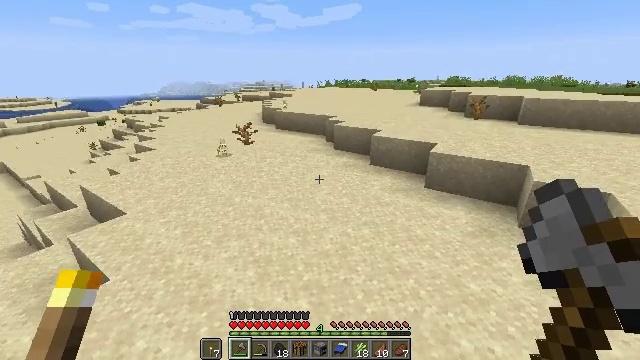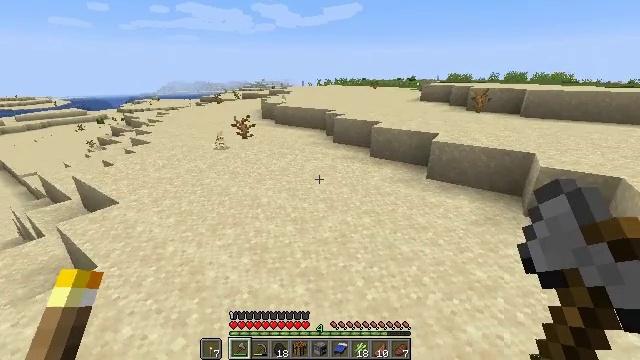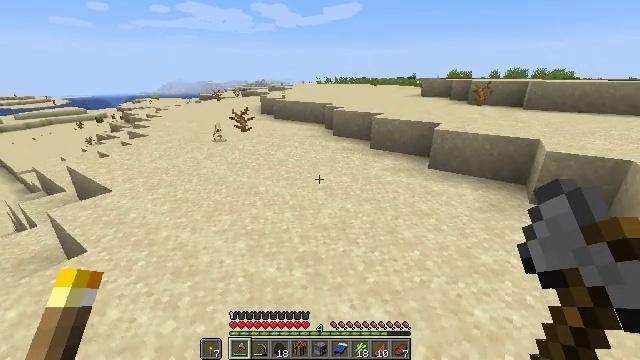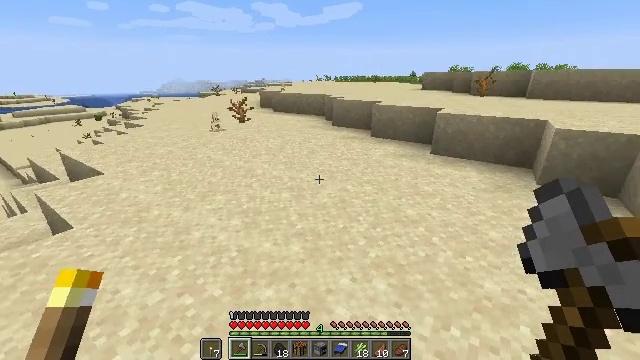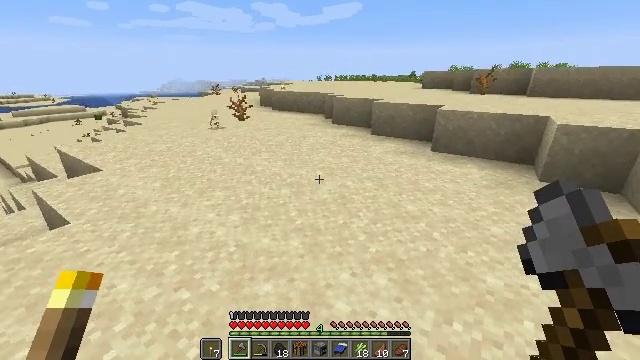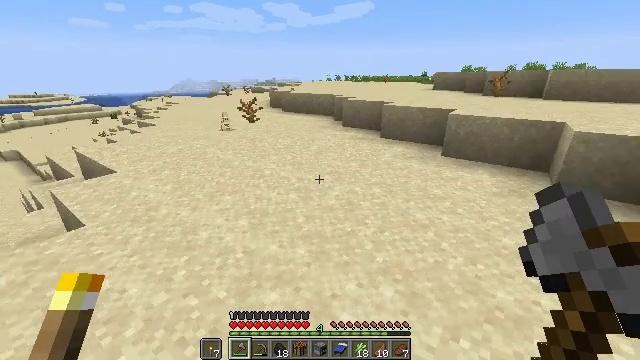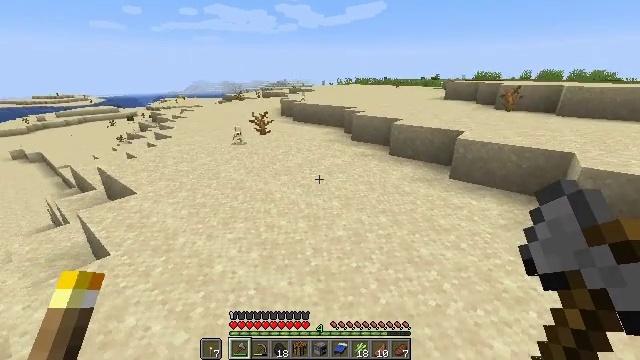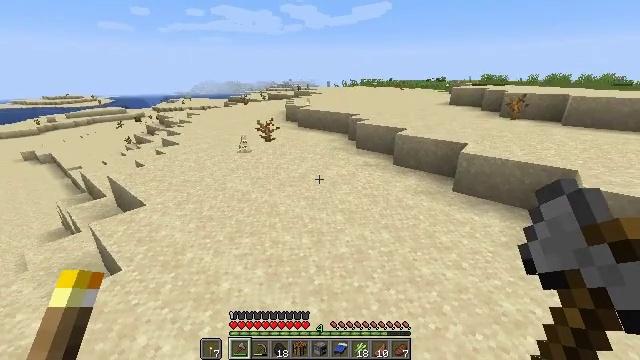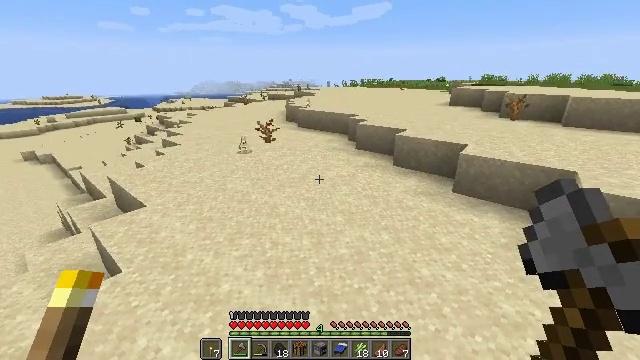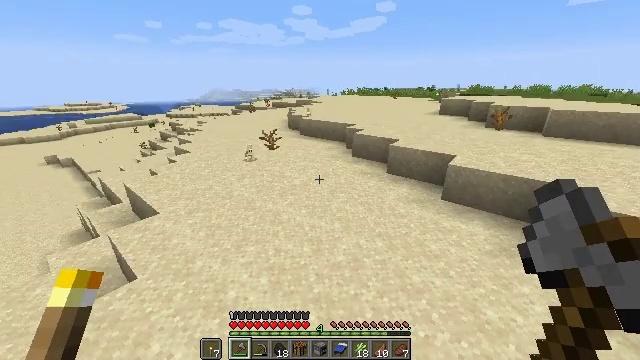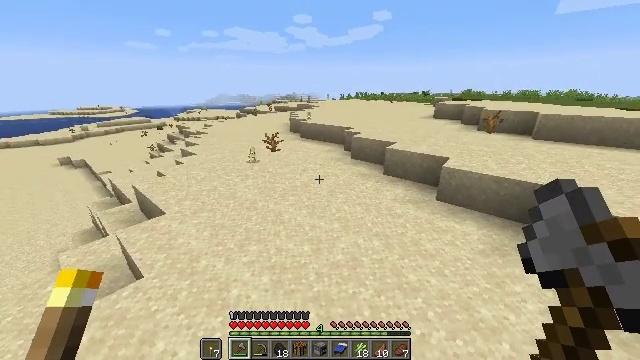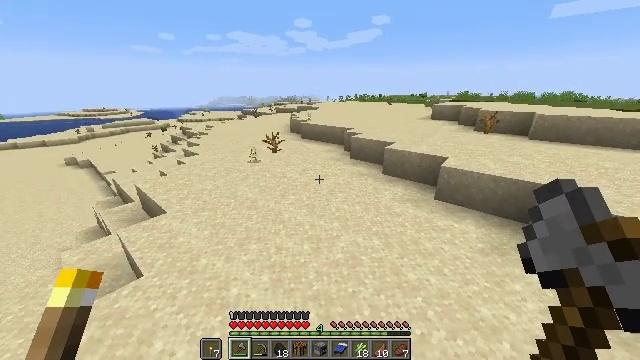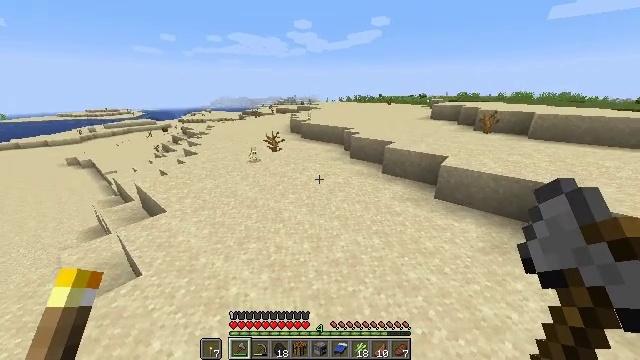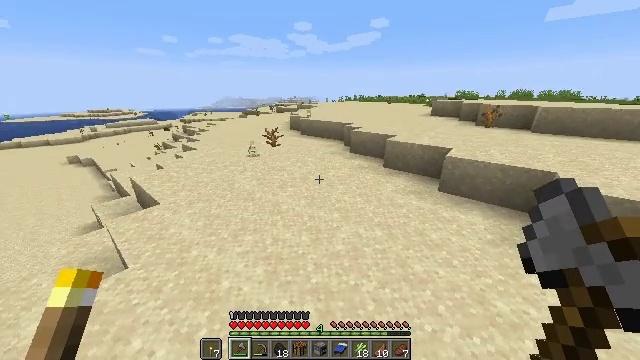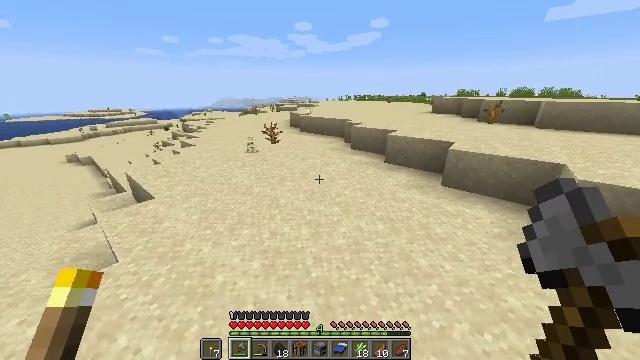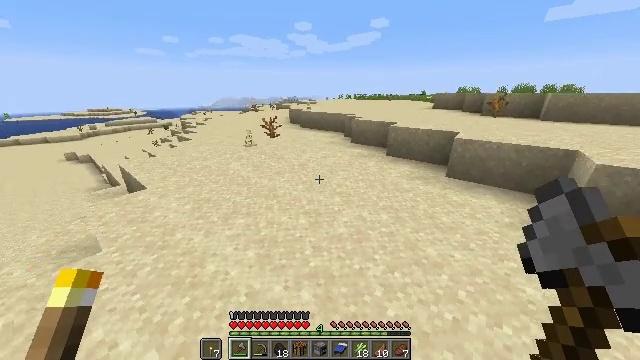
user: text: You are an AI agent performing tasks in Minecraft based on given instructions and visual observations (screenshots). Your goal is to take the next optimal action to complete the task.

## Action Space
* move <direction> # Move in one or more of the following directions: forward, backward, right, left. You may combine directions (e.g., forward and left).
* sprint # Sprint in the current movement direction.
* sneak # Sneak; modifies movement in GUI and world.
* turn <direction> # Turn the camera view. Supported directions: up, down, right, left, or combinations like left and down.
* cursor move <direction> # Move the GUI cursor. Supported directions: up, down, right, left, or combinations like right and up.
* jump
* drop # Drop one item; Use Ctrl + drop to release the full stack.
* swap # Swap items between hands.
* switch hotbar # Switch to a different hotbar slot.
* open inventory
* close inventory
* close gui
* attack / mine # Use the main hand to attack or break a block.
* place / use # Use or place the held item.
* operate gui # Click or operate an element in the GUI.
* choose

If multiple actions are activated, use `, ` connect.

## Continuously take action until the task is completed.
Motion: motion action
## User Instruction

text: Collect blue terracotta from structures.
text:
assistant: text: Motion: sprint, jump
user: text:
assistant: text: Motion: sprint, jump
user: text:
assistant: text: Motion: sprint, jump
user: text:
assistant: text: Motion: sprint, jump
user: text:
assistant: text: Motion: sprint, turn left, jump
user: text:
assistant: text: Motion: sprint, turn left, jump
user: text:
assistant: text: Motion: sprint, turn left, jump
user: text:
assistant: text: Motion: move forward, sprint, jump
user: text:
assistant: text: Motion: move forward, sprint, jump
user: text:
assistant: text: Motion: move forward, sprint, jump
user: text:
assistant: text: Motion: move forward, sprint, jump
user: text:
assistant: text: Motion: move forward, sprint, jump
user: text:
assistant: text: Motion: move forward, sprint, jump
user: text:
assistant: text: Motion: move forward, sprint, jump
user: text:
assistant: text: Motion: move forward, jump
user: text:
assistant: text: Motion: move forward, jump
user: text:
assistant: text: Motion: move forward
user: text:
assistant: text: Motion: move forward
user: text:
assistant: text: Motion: move forward
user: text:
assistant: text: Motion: move forward
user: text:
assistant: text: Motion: move forward
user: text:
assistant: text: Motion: move forward
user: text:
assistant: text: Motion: move forward
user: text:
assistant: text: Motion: move forward
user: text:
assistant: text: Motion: move forward
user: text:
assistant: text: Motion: move forward
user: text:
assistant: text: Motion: move forward
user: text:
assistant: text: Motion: move forward
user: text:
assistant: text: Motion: move forward
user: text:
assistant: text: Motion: move forward